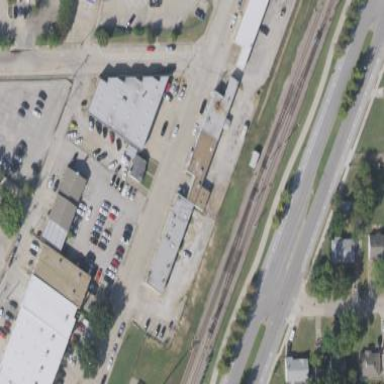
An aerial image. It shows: Commercial building.